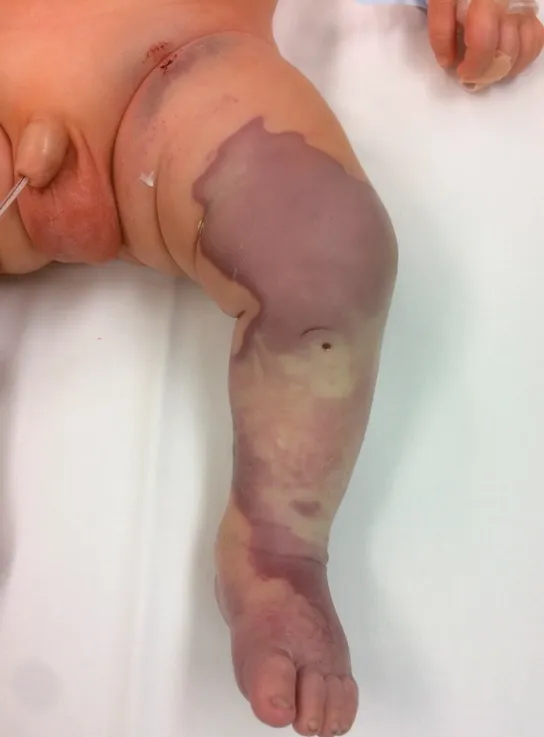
Left lower limb on admission, a visible insertion site after intraosseous access.
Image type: medical_photograph (skin_photograph)